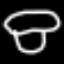
Label: mushroom